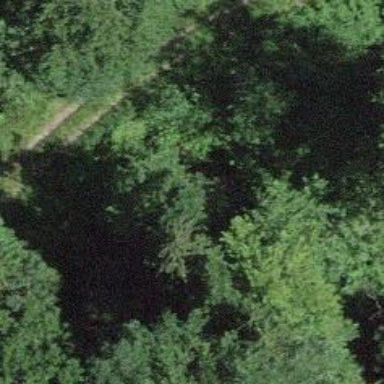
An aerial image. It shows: Culvert tunnel.